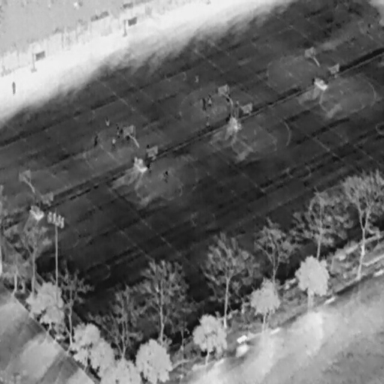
There are 13 People in the infrared image.